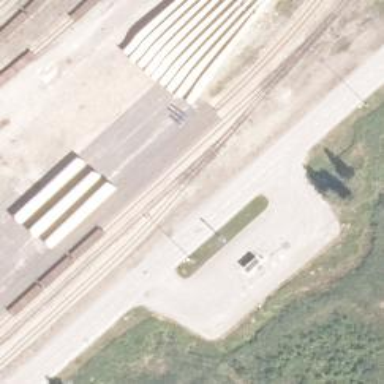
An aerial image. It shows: Railway spur service.